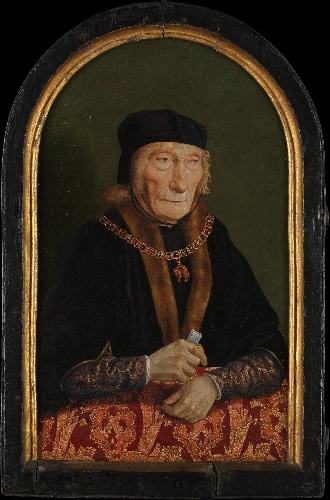
Title: Jan (1438/41–1516), First Count of Egmond; Magdalena, Countess of Egmond (1464–1538)
Artist: North Netherlandish Painter
Artist bio: ca. 1516–20
Object type: Painting
Classification: Paintings
Medium: Oil on canvas, transferred from wood (.122, the Count); oil on wood (.118, the Countess)
Dimensions: (.122, the Count): overall, with arched top, 16 3/4 x 10 1/4 in. (42.5 x 26 cm); original painted surface 16 1/4 x 9 5/8 in. (41.3 x 24.4 cm); (.118, the Countess) overall, with arched top and engaged frame original painted surface 19 1/4 x 12 1/2 in. (48.9 x 31.8 cm); painted surface 16 1/2 x 9 1/4 in. (41.9 x 24.8 cm)
Department: European Paintings
Credit line: The Friedsam Collection, Bequest of Michael Friedsam, 1931
Accession year: 1932
Repository: Metropolitan Museum of Art, New York, NY
Tags: Men|Portraits